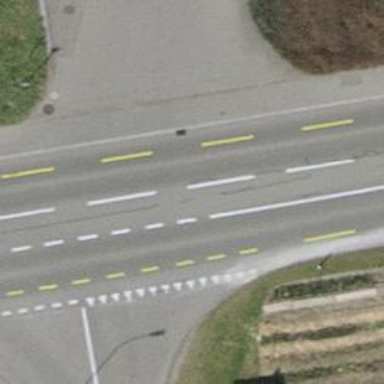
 with designated cycle lane on both sides."